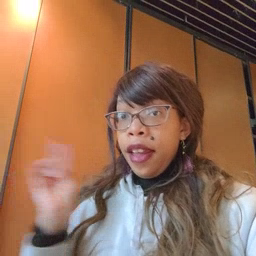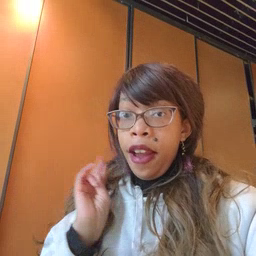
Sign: weus